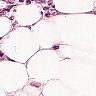
Metastatic tissue present: yes